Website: walmart
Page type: review-order
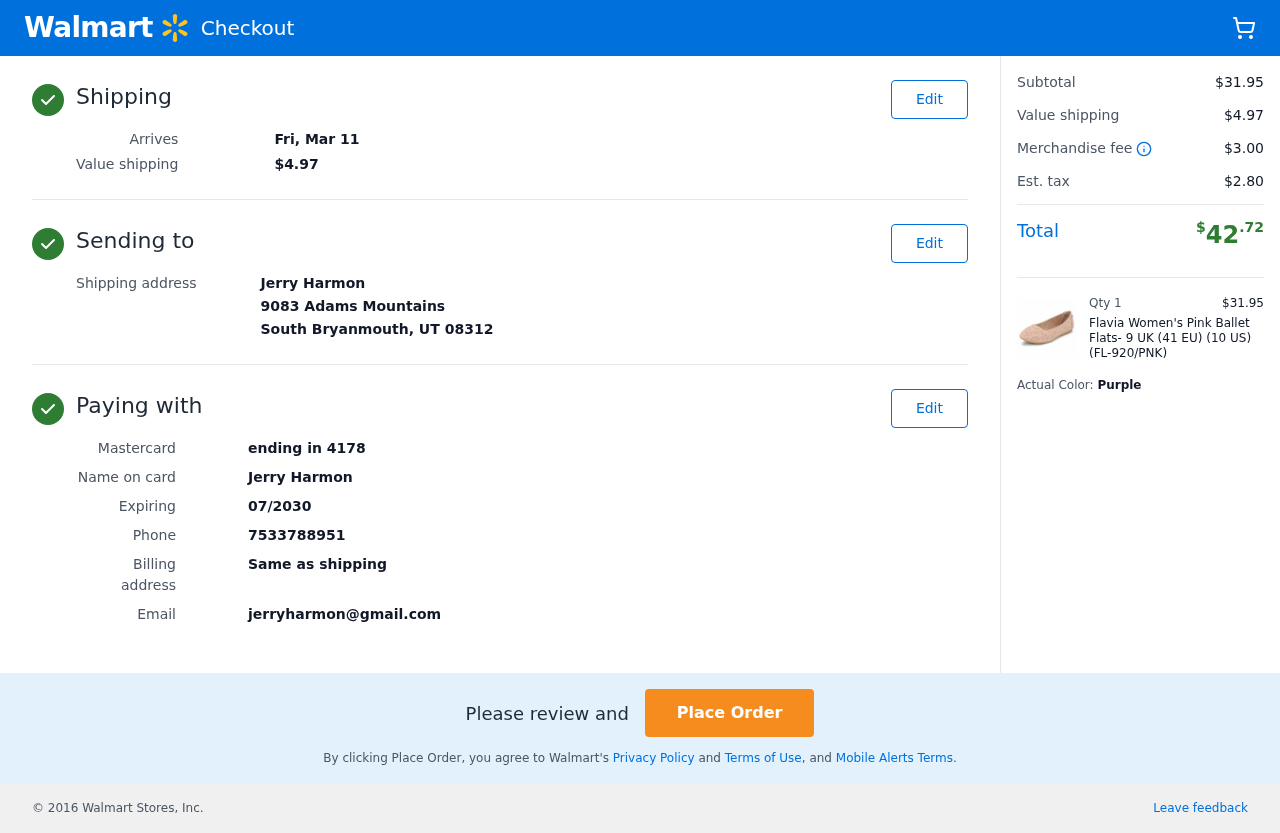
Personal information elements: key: PII_CARD_LAST4
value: ending in 4178
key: PII_CARD_TYPE
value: Mastercard
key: PII_CITY_STATE_ZIP
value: South Bryanmouth, UT 08312
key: PII_EMAIL
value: jerryharmon@gmail.com
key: PII_FULLNAME
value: Jerry Harmon
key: PII_PHONE
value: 7533788951
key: PII_STREET
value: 9083 Adams Mountains
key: PII_FULLNAME2
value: Jerry Harmon
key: PII_CARD_EXPIRY
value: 07/2030
Product elements: key: PRODUCT1_NAME
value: Flavia Women's Pink Ballet Flats- 9 UK (41 EU) (10 US) (FL-920/PNK)
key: PRODUCT1_PRICE
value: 31.95
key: PRODUCT1_QUANTITY
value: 1
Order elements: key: ORDER_DELIVERY_DATE
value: Fri, Mar 11
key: ORDER_SHIPPING_COST
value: $4.97
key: ORDER_SUBTOTAL
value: $31.95
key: ORDER_MERCHANDISE_FEE
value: $3.00
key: ORDER_TAX
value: $2.80
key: ORDER_TOTAL
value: $42.72